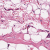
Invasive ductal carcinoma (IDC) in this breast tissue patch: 0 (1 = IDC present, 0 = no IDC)